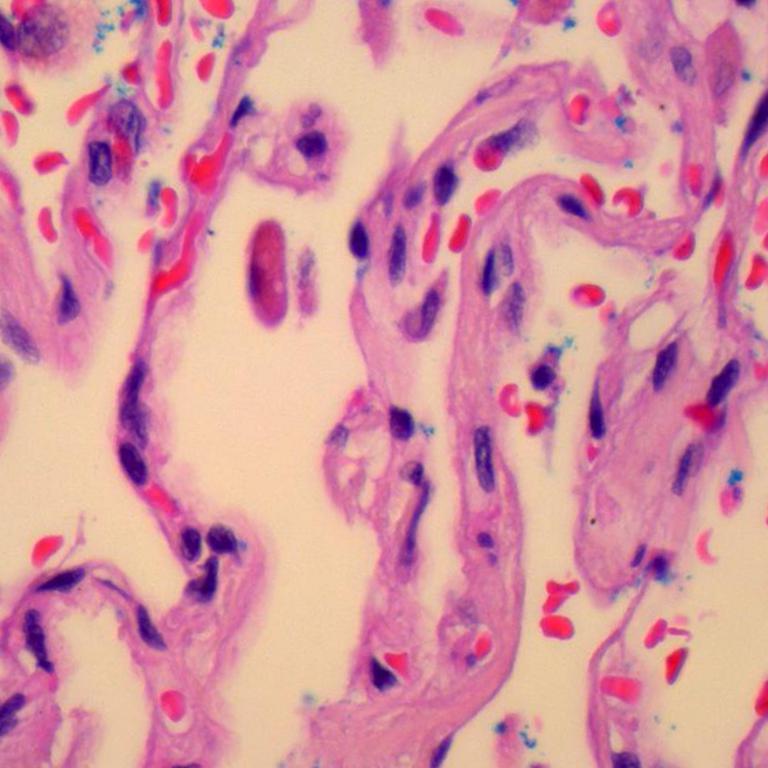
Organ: lung
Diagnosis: benign